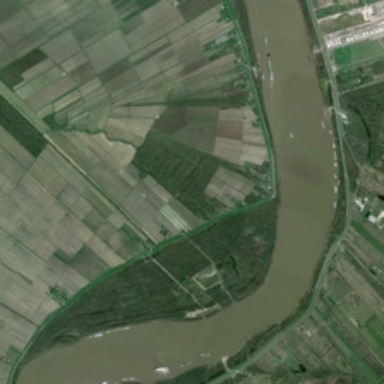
Many green tree are in two sides of a curved river .